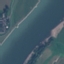
Land use / land cover: River